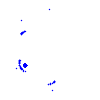
Particle: electron